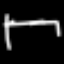
Label: bed